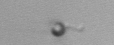
Label: nanoplankton_mix